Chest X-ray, AP view. Patient: 9 years old, sex F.
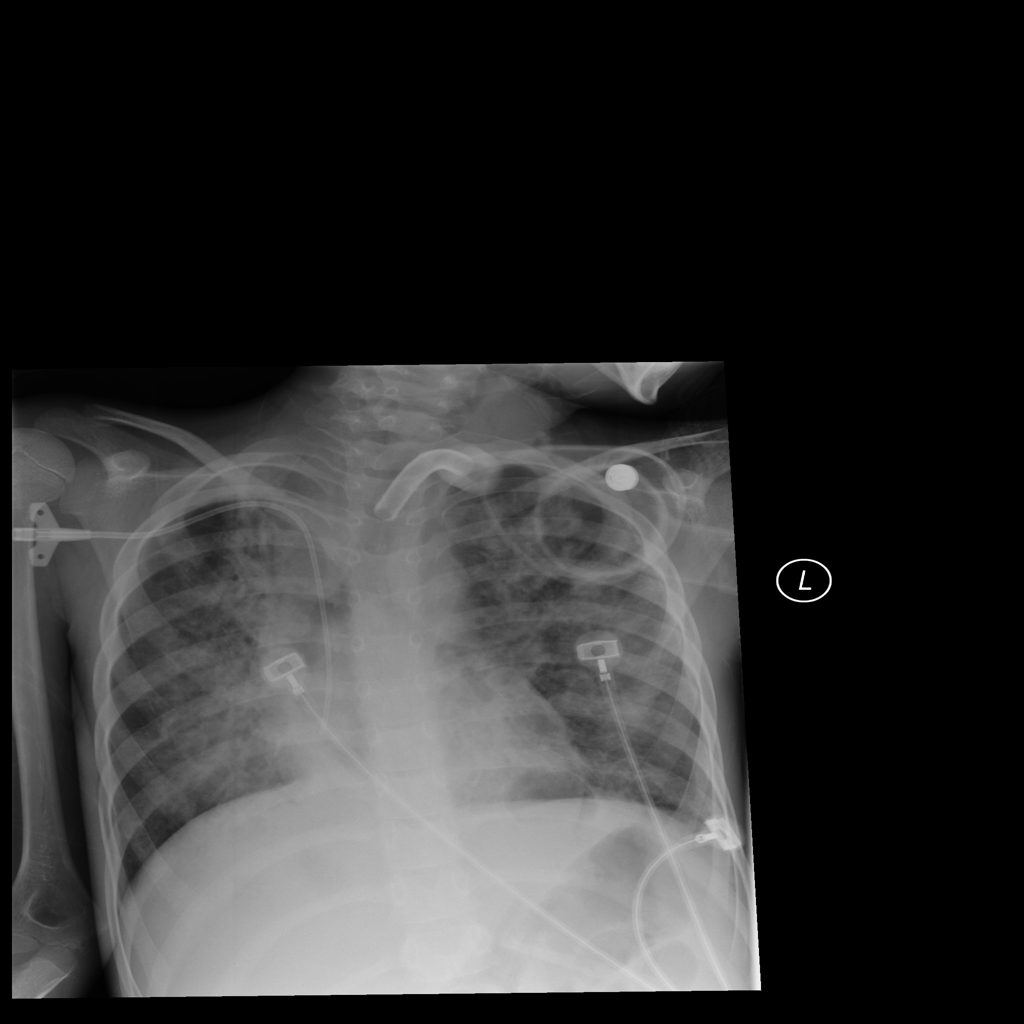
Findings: Consolidation